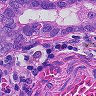
Metastatic tissue present: yes